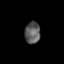
Tissue: skin
Cell type: Epithelial cells
Senescence score: 0.9344
Nuclear area (px): 336
Mean DAPI intensity: 89.699